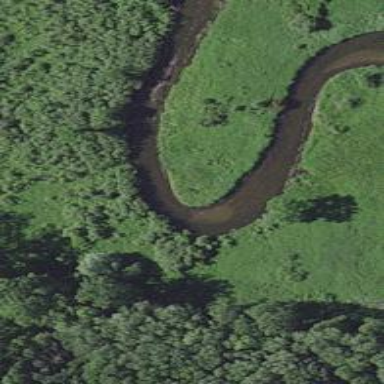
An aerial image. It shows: Beautiful river scene.